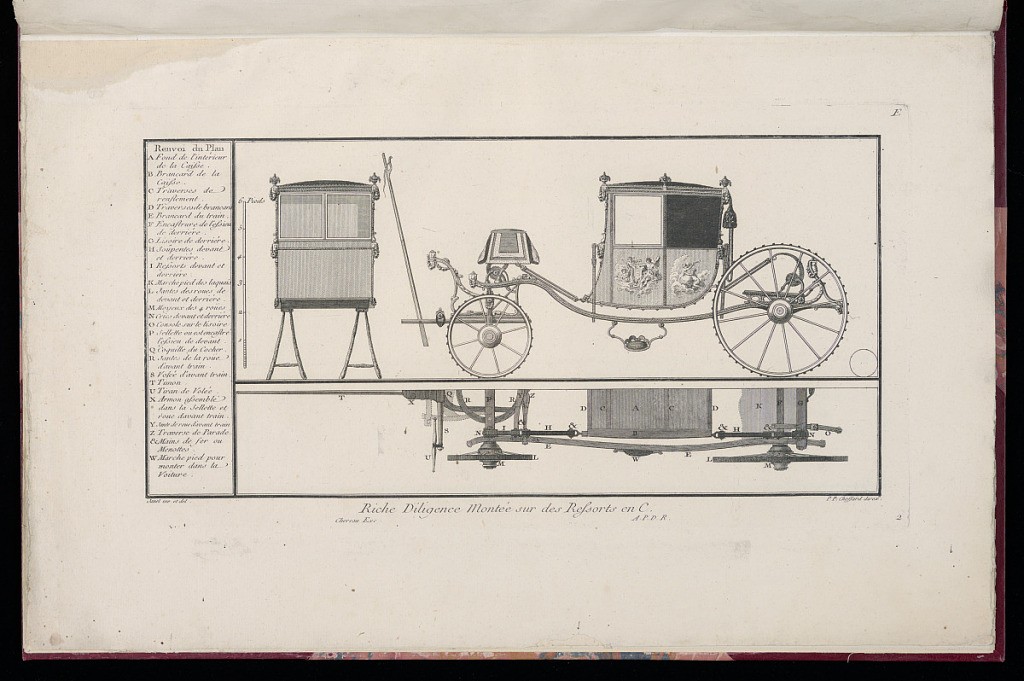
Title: Riche Diligence montée sur des Ressorts en C.
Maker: Janel, French, active 18th century
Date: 1760-1790
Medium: Etching and engraving on laid paper
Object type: Print
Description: Design for a stagecoach with images showing the profile, the face of the carriage, and a detailed diagram of the spring mechanism. At left, is a key of the plan for the design. The stagecoach is richly decorated with painted scenes of putti on clouds and carved with ornament motifs including ribbon twist, rosettes, urns, and lamb tongue. The plate is signed and numbered.